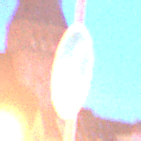
Verkehrszeichen: VorgeschriebeneVorbeifahrtLinks
Umgebung: Outdoor, Urban
Tageszeit: Night
Wetter: PartlyCloudy
Licht: Artificial
Jahreszeit: NotSpecified
Kontrast: HighContrast